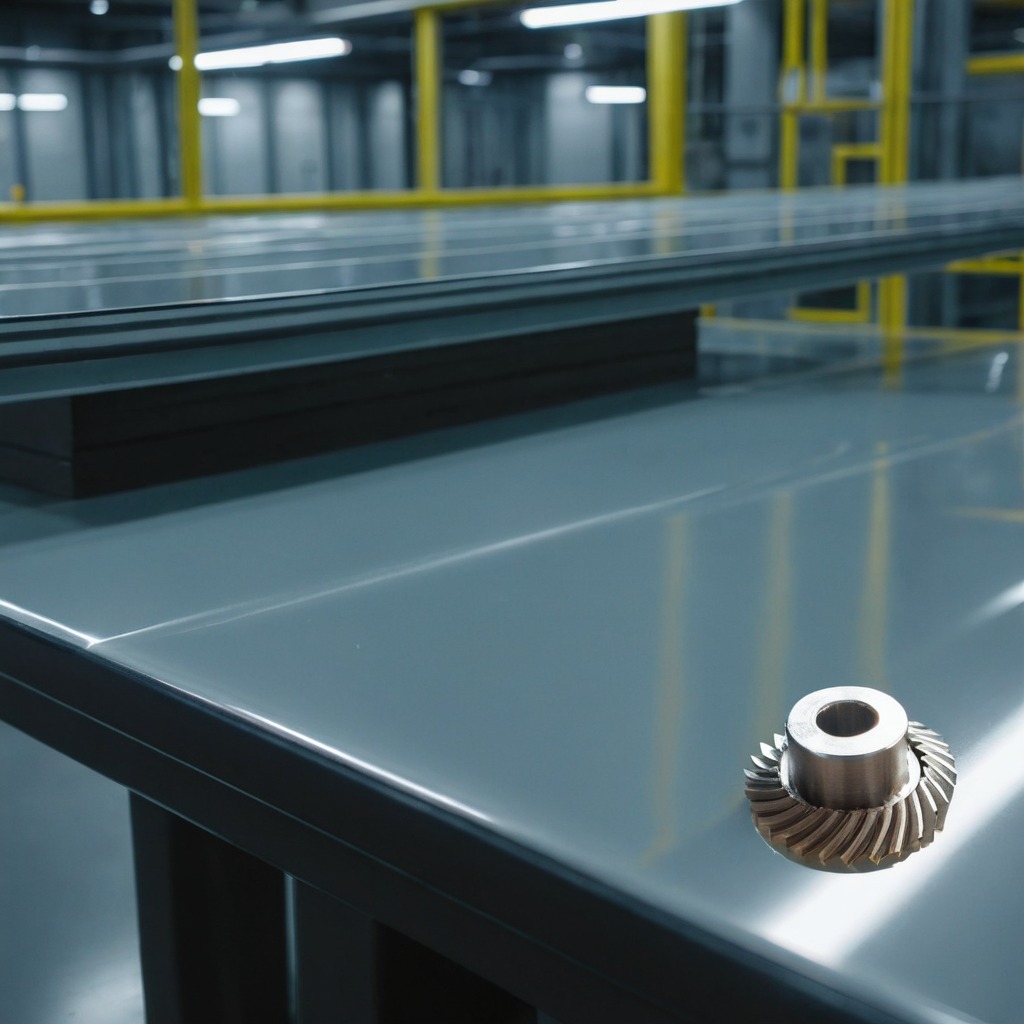
A steel gear with teeth is lying on a high-gloss table in a ship maintenance bay industrial lighting.